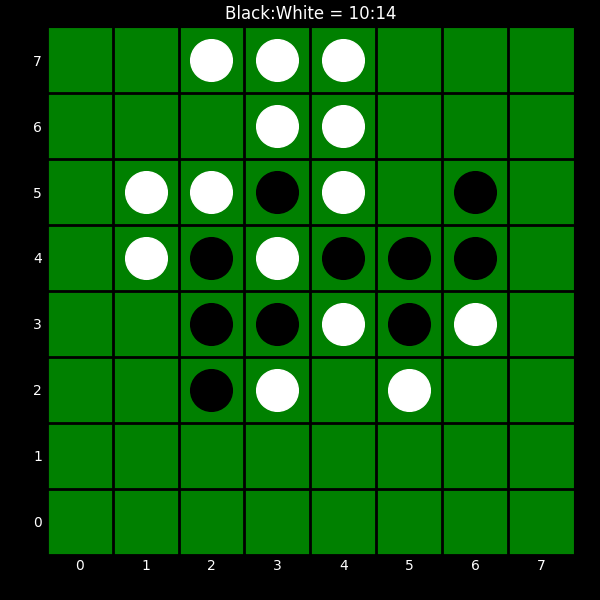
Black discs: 10
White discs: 14